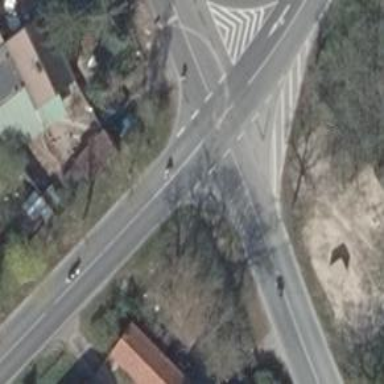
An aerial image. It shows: Road with "give way" sign.